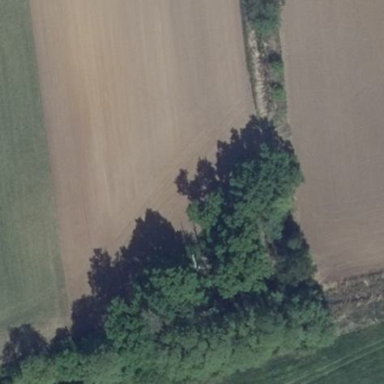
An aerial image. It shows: Forest area.